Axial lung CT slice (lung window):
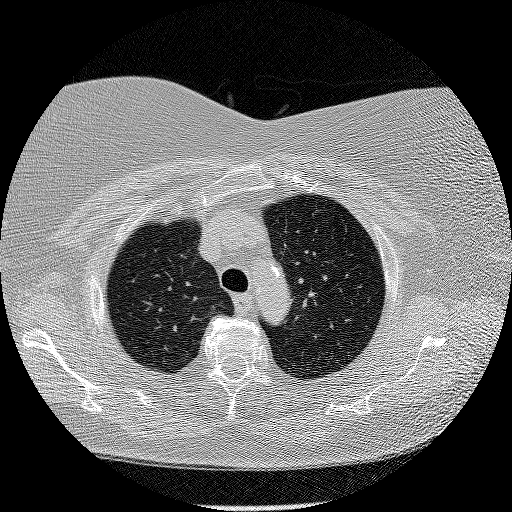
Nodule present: no